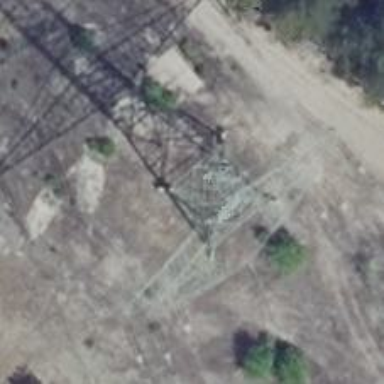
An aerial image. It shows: Lattice structure tower used for power distribution.